Question: '$mailContent=str_replace(" "," ",$mailContent); $mailContent=str_replace("
"," ",$mailContent);'
Why do the above lines introduce '!' at random points in my mail content?
Input:
<URL>
Output:

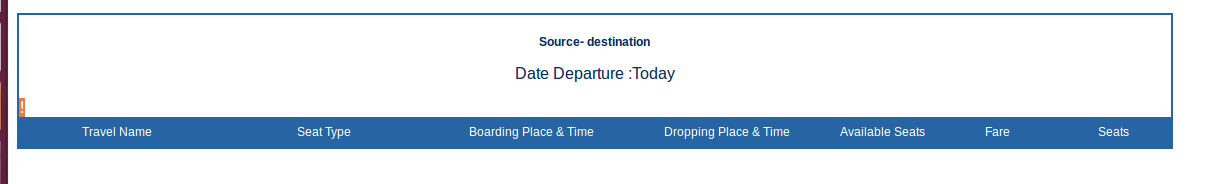
Answer: I actually had a huge problem with this just yesterday.
Basically, your lines are too long, and out of desperation it's throwing in '!
' to break it up so it can be transmitted effectively.